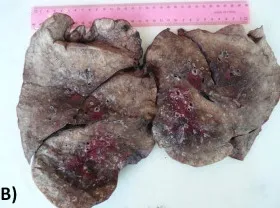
Chest HRCT scan and gross examination of the lungs. Gross examination of the lungs showed bilateral multiple white-yellowish small nodules centred on small airways.
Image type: medical_photograph (other_medical_photograph)